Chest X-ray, PA view. Patient: 40 years old, sex F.
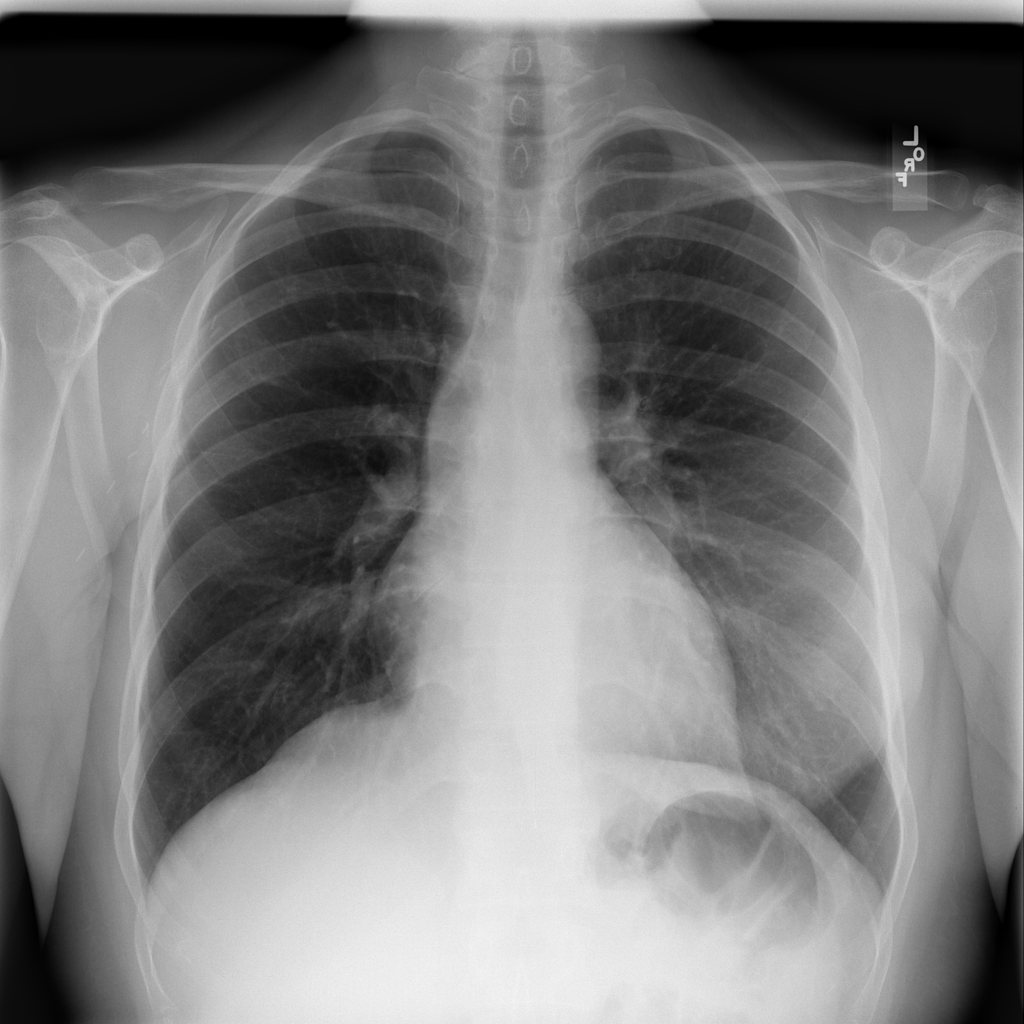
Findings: No Finding